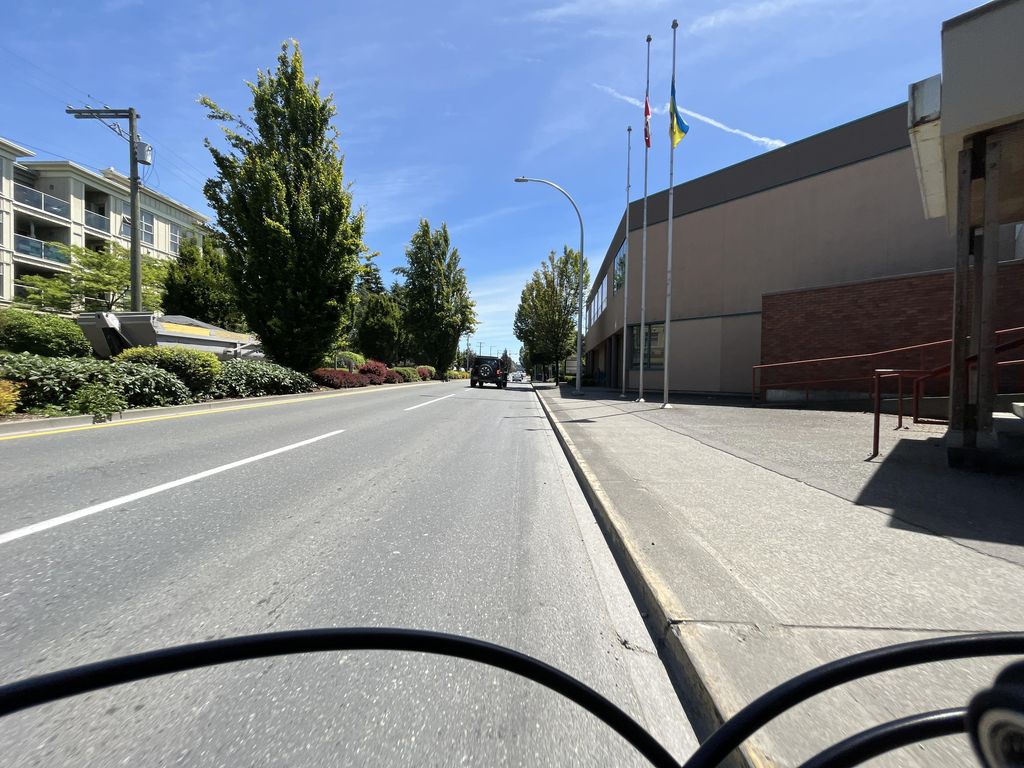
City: victoria